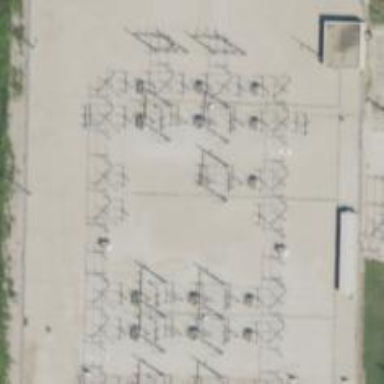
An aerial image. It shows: Switch used for power control.